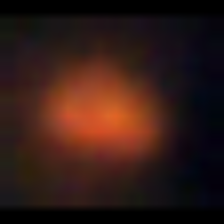
Taxon: NanoPlankton
Group: Other